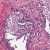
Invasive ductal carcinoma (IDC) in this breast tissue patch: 1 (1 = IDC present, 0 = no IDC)